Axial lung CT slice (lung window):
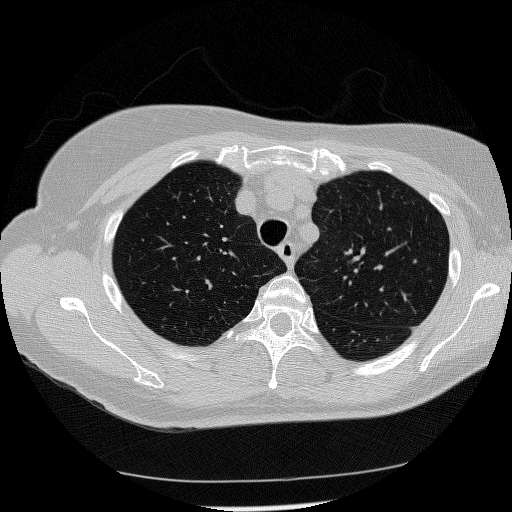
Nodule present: no